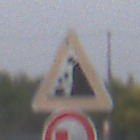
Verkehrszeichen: SteinschlagRechts
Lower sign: UeberholverbotKraftfahrzeuge
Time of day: Midday
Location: Outdoor (Suburban)
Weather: Overcast
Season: NotSpecified
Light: Natural